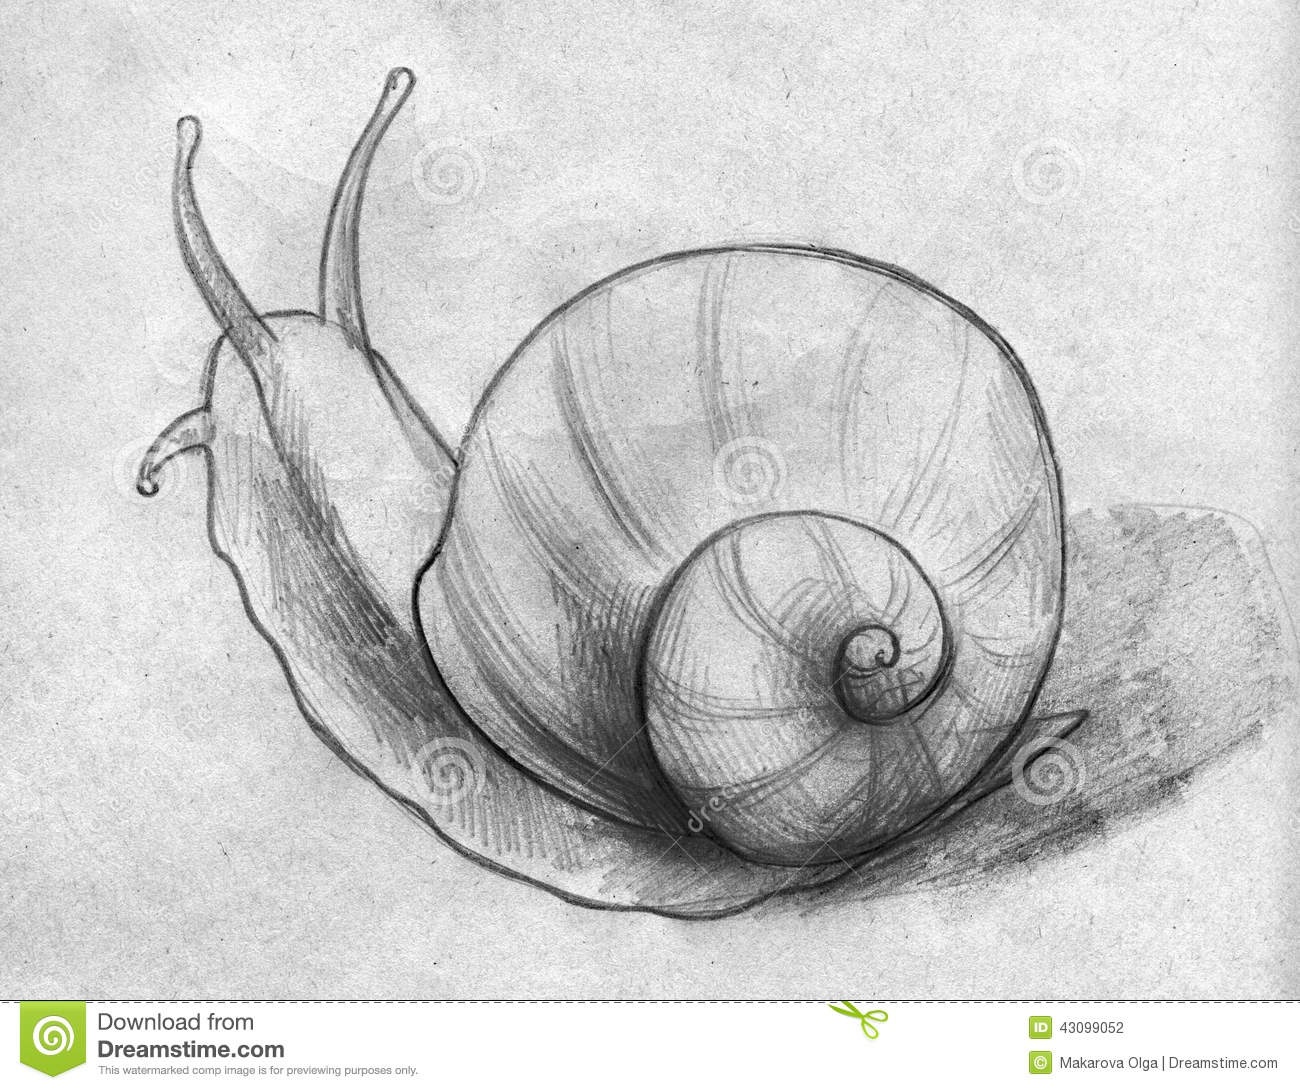
Label: snail